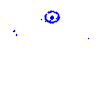
Particle: proton